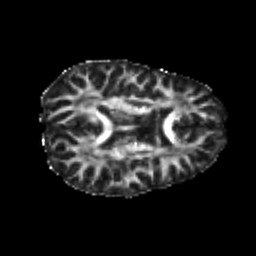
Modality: FA
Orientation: axial
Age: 22
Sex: male
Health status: healthy
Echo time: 0.074 s